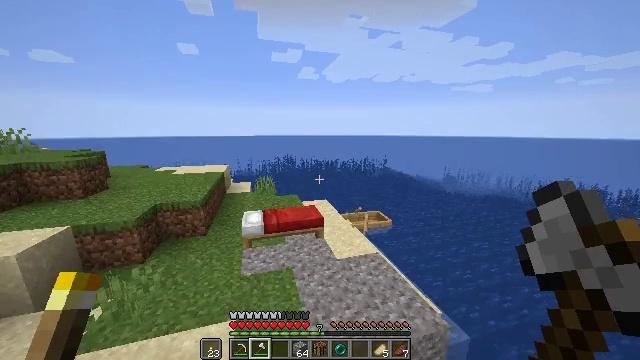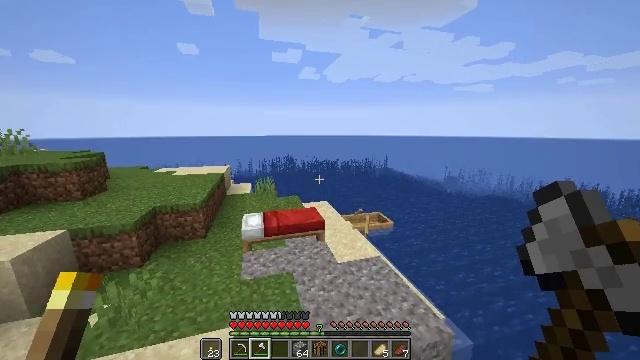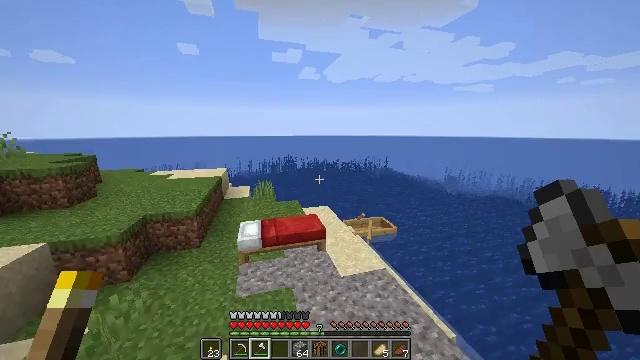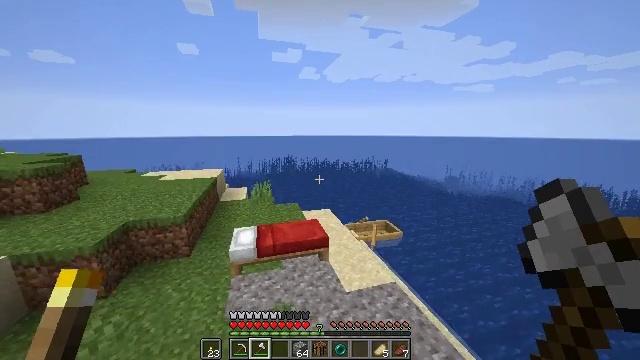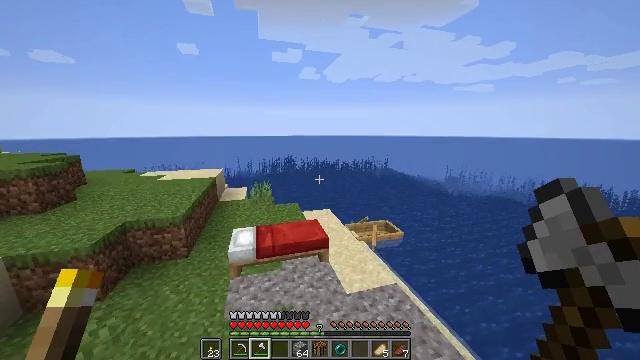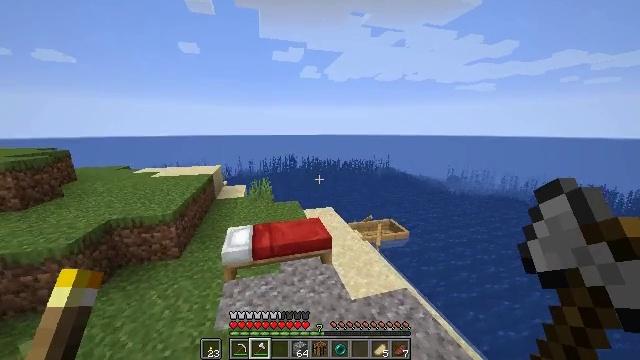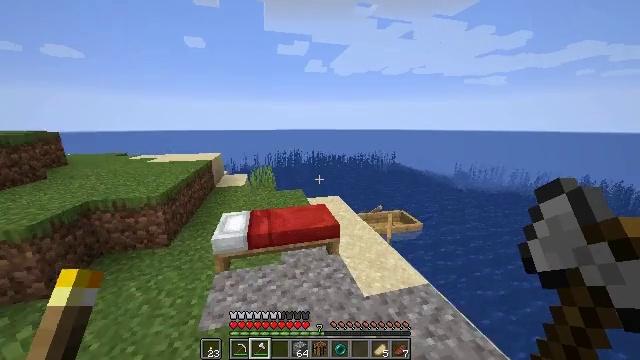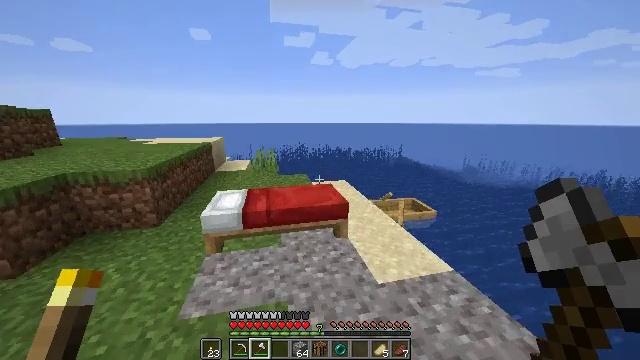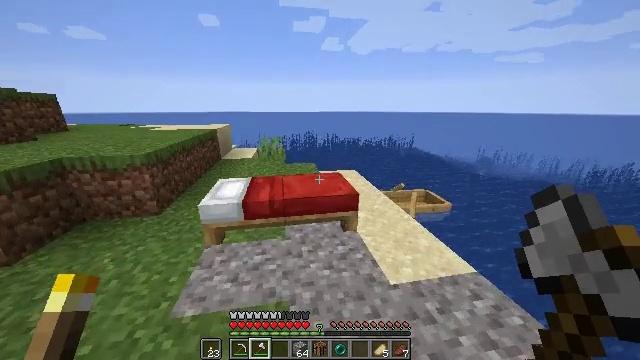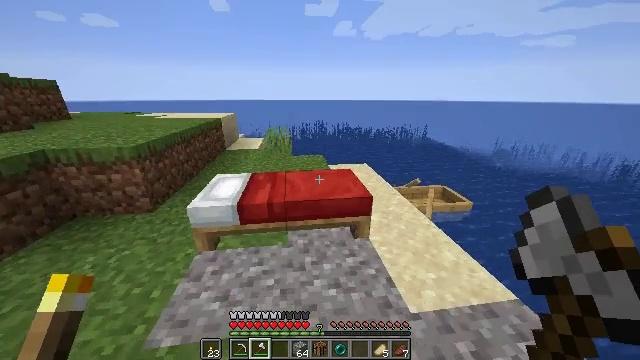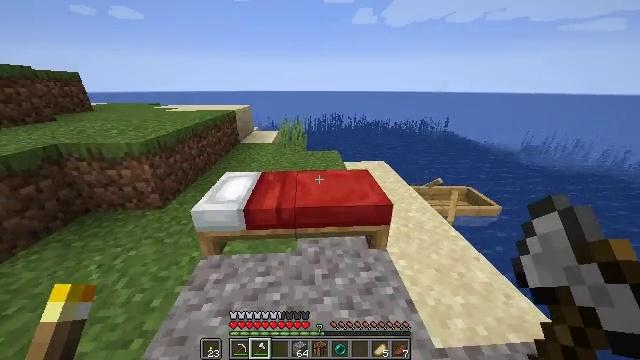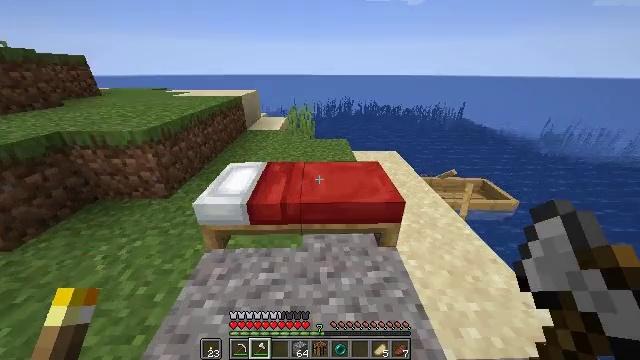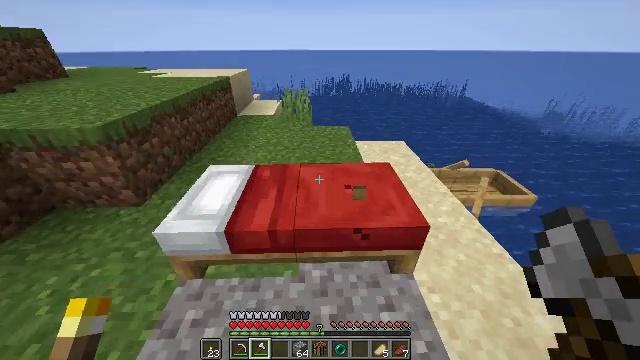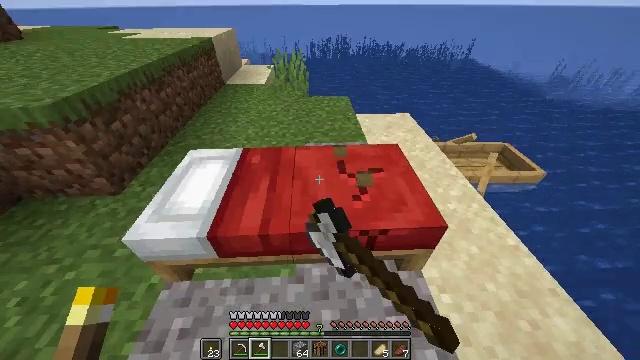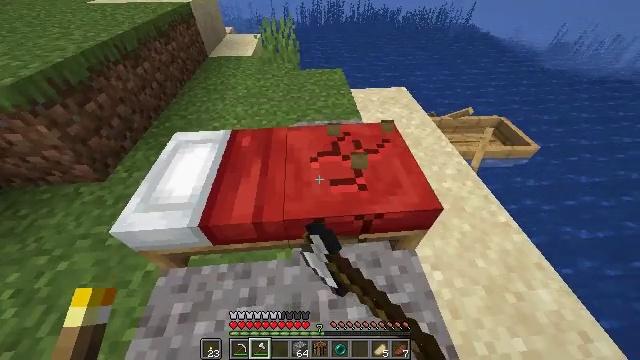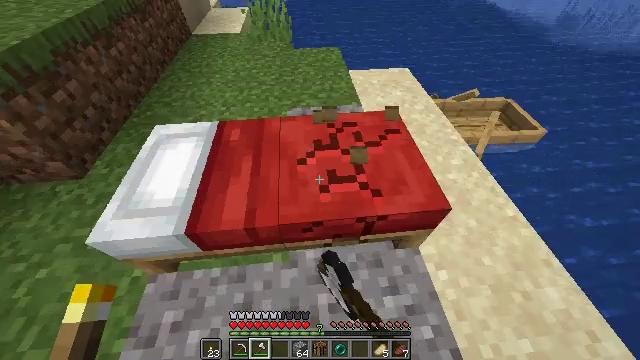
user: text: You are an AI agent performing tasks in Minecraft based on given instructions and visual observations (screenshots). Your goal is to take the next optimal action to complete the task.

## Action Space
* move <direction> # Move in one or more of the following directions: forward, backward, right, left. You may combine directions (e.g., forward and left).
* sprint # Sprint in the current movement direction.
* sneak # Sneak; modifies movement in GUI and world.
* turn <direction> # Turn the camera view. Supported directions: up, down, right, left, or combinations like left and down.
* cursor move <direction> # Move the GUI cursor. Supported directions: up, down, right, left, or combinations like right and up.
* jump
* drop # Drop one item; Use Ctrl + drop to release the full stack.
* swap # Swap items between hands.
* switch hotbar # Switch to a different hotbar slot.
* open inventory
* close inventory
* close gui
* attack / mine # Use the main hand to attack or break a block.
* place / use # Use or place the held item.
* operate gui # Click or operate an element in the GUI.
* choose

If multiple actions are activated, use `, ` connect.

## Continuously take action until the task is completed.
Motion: motion action
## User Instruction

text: Dismantle the red bed.
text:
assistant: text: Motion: move forward, sprint, jump
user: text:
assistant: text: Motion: move forward, sprint, jump
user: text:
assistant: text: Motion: move forward, sprint, jump
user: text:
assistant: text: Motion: move forward, sprint, jump
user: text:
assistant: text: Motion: move forward, sprint
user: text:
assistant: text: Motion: move forward, turn left and down
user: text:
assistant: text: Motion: move forward, turn left and down
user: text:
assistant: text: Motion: move forward, turn left and down
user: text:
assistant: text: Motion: move forward, turn left and down
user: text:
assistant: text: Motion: move forward, turn left and down
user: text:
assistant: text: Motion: move forward, turn left and down
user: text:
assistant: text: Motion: move forward, turn down, attack / mine
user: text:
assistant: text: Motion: move forward, turn down, attack / mine
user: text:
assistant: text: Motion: turn right and down, attack / mine
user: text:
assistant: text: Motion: turn right and down, attack / mine
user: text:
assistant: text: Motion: attack / mine
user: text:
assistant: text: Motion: attack / mine
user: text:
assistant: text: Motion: attack / mine
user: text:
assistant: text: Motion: attack / mine
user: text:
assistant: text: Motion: attack / mine
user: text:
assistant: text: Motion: attack / mine
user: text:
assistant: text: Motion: no_op